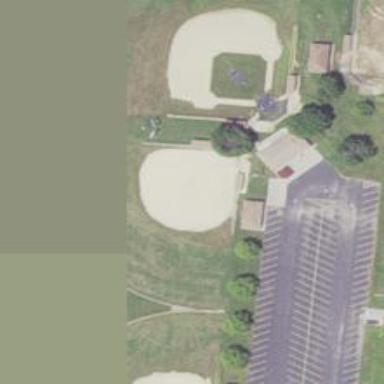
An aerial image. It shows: Bleachers on leisure land.